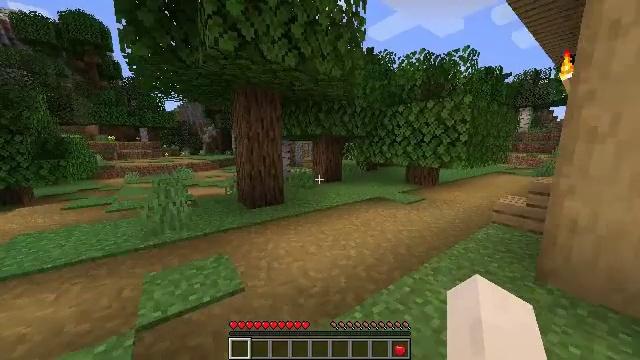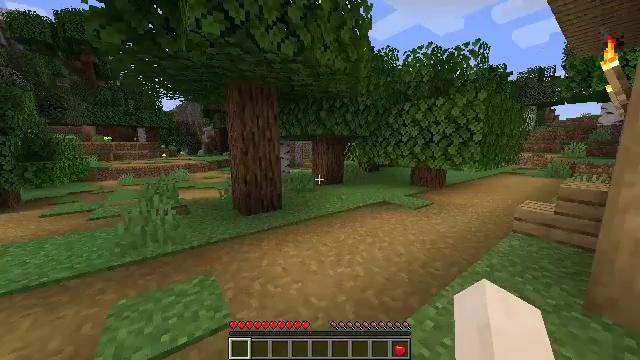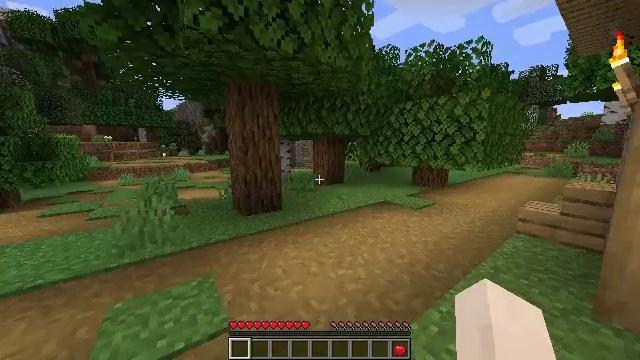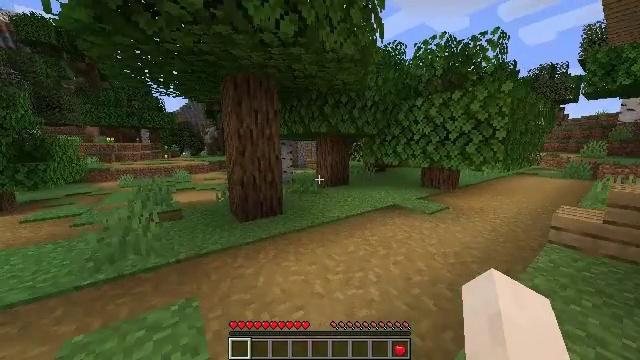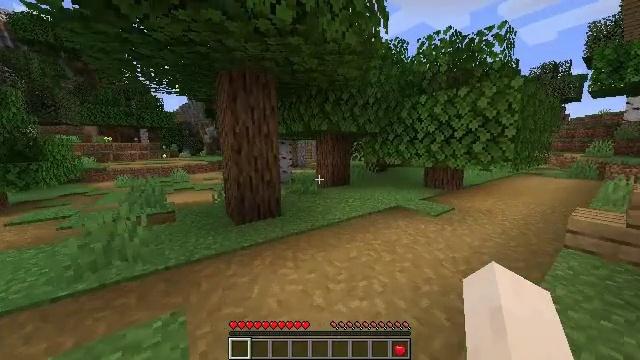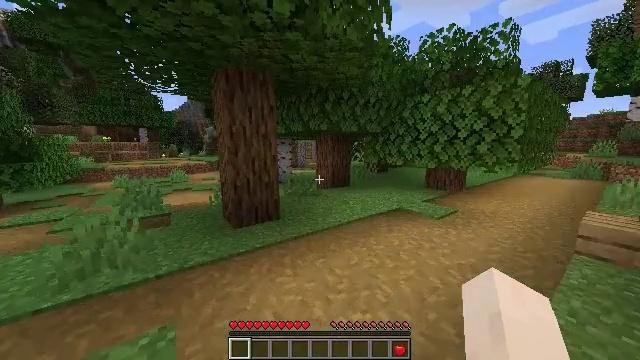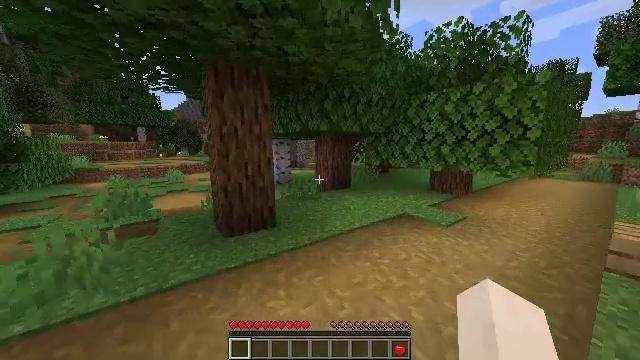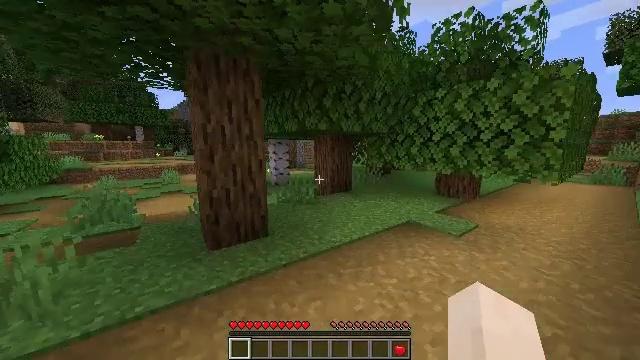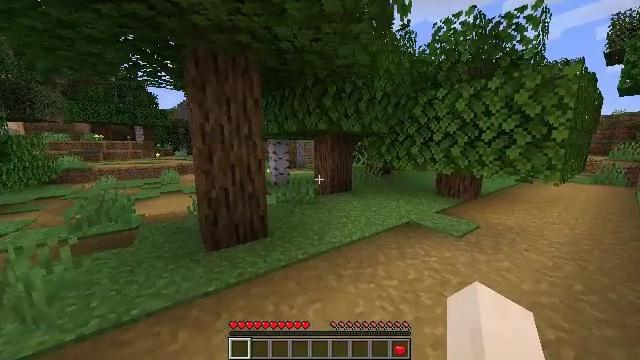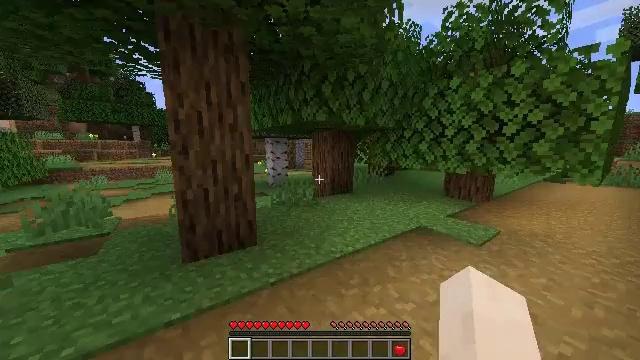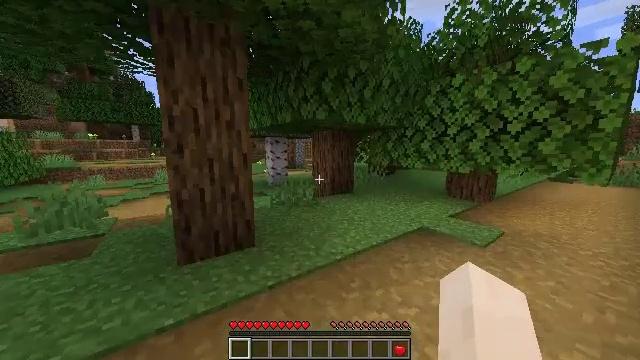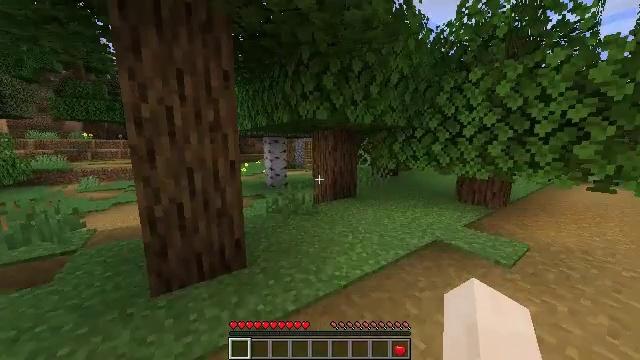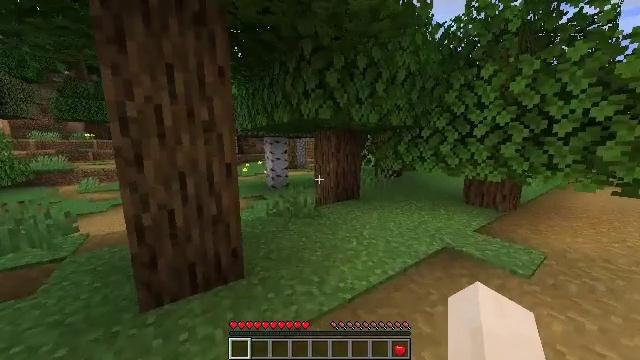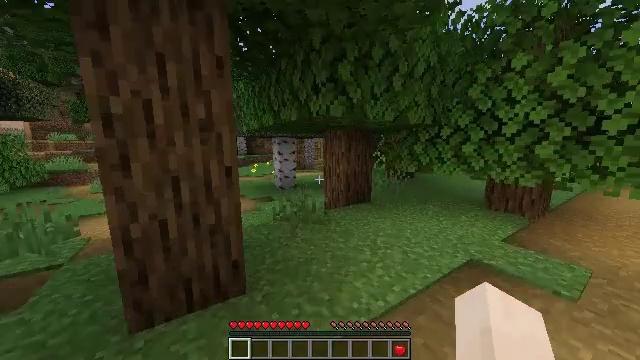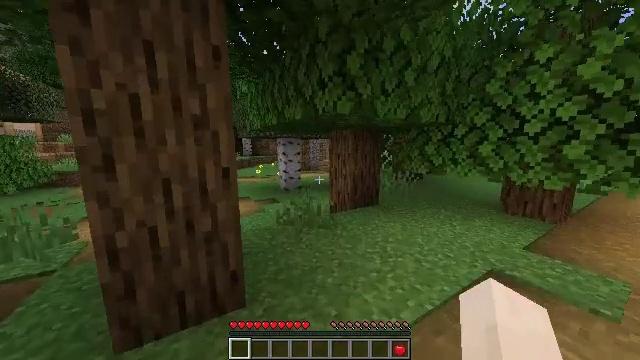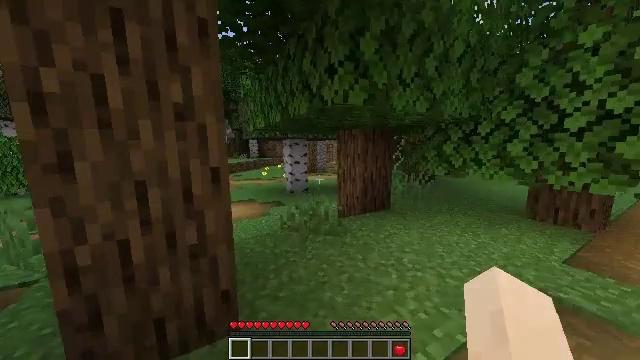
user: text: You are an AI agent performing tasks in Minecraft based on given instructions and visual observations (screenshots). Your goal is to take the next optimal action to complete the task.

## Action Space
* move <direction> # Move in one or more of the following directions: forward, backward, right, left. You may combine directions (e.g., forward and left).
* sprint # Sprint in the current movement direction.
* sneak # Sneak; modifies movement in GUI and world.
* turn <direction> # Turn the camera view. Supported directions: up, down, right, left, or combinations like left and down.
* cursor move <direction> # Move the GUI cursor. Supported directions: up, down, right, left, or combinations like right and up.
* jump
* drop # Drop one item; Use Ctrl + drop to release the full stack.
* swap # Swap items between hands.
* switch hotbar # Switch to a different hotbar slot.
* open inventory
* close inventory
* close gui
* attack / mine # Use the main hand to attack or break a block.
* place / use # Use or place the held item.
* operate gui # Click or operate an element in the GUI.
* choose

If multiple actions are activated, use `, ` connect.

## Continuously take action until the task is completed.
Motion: motion action
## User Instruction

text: Get the furnace back into your inventory.
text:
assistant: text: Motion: move forward, sprint
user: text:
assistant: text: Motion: move forward, sprint
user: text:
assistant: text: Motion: move forward, sprint
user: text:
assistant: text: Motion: move forward, sprint
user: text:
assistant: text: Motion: move forward, sprint
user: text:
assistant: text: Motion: move forward, sprint
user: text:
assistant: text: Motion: move forward, sprint
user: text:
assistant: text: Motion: move forward, sprint
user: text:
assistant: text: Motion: move forward, sprint
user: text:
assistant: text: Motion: move forward, sprint
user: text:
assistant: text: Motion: move forward, sprint
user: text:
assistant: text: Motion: move forward, sprint
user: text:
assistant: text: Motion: move forward, sprint, turn left
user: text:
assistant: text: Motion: move forward, sprint, turn left
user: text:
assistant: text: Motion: move forward, sprint, turn left
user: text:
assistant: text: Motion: move forward, sprint, turn left
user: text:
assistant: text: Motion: move forward, sprint, turn left and up
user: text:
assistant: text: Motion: move forward, sprint
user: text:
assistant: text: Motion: move forward, sprint
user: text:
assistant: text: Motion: move forward, sprint
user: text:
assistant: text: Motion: move forward, sprint
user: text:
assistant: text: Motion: move forward, sprint
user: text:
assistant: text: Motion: move forward, sprint
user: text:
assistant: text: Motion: move forward, sprint
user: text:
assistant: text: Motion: move forward, sprint
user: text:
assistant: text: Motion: move forward, sprint
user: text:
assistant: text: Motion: move forward, sprint
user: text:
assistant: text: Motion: move forward, sprint
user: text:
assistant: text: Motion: move forward, sprint
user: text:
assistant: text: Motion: move forward, sprint